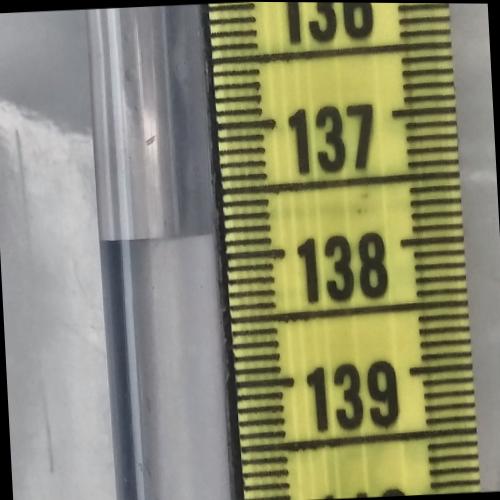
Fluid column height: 137.8 cm